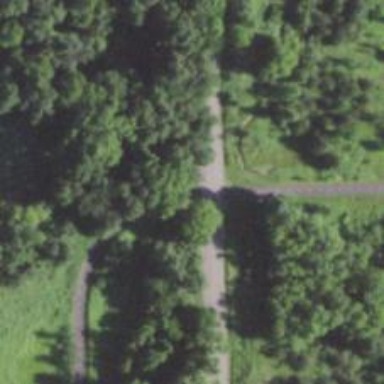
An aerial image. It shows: Asphalt cycleway with unmarked crossing.